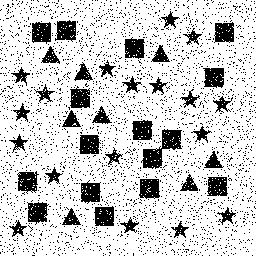
Squares: 16
Triangles: 8
Stars: 18
Total shapes: 42